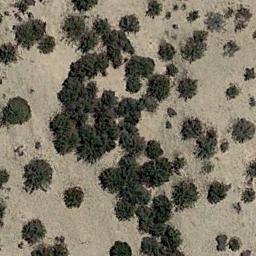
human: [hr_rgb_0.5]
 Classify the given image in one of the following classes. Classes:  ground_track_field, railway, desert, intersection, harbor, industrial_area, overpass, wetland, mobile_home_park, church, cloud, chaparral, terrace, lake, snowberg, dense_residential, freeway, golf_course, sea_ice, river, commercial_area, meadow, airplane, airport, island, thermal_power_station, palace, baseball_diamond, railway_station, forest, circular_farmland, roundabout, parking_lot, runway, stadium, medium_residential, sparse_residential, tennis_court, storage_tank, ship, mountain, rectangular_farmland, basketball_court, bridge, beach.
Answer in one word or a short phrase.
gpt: chaparral